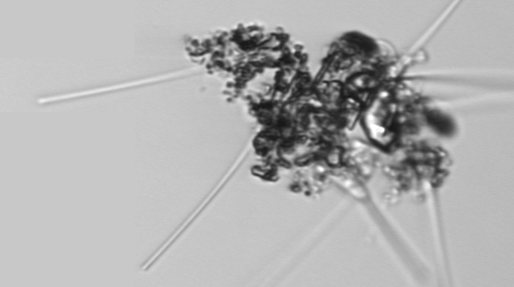
Label: Asterionellopsis_glacialis